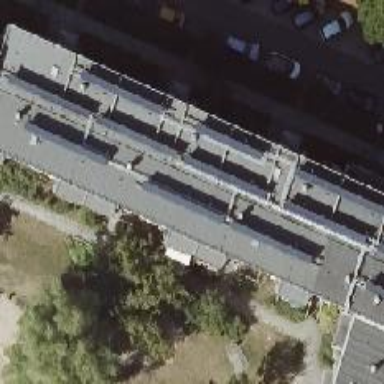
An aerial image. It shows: Building with apartments and flat roof.